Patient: sex M, age 69
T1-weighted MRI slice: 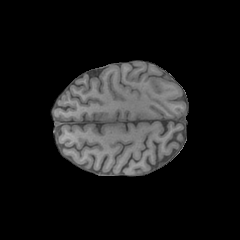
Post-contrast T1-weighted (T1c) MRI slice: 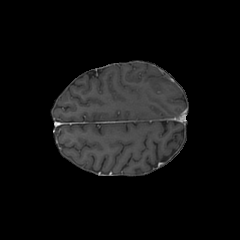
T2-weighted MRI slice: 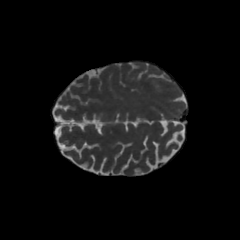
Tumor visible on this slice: no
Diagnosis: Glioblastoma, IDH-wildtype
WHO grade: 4